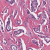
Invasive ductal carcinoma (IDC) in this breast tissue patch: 1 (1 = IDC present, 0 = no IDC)